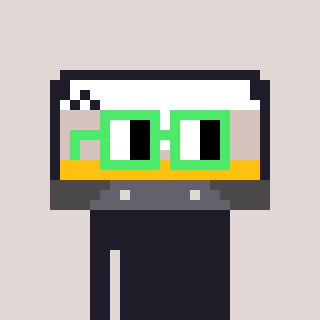
a pixel art character with square light green glasses, a cassette tape-shaped head and a foggrey-colored body on a warm background